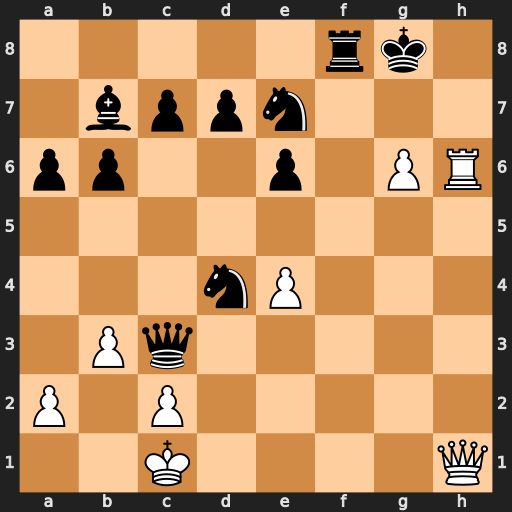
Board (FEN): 5rk1/1bppn3/pp2p1PR/8/3nP3/1Pq5/P1P5/2K4Q
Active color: w
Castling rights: -
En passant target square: -
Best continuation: Rh8+ Kg7 Qh6+ Kf6 Rxf8+ Ke5 Qf4#